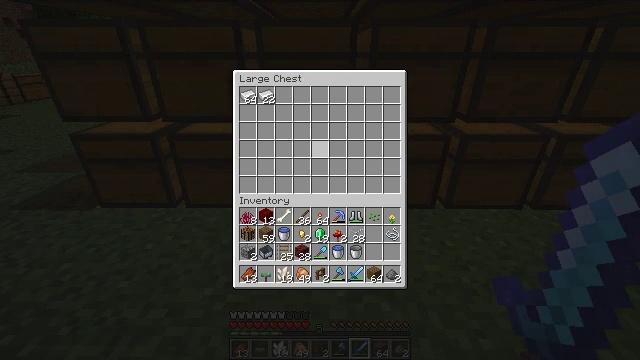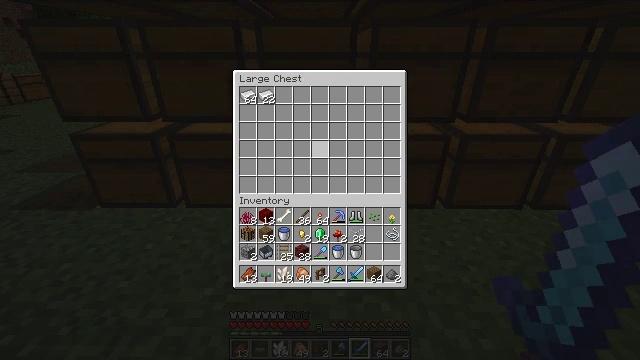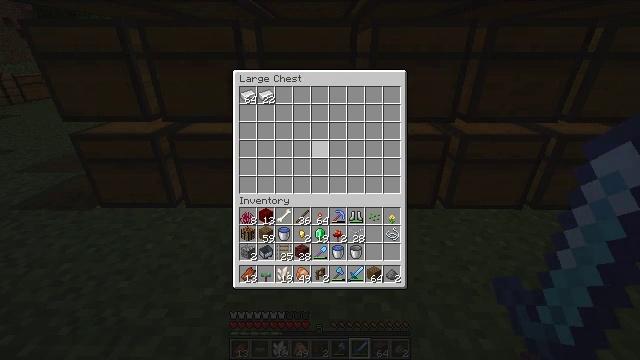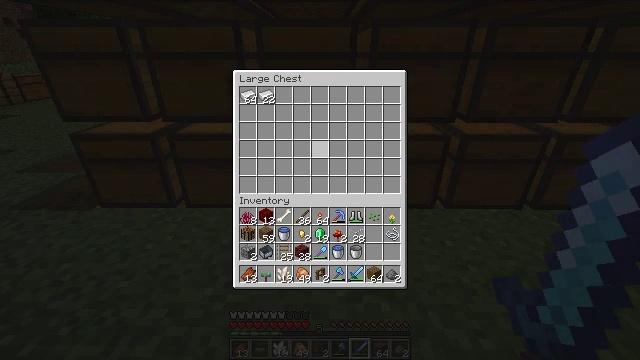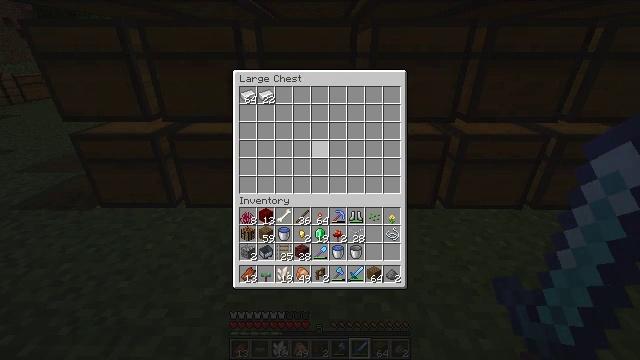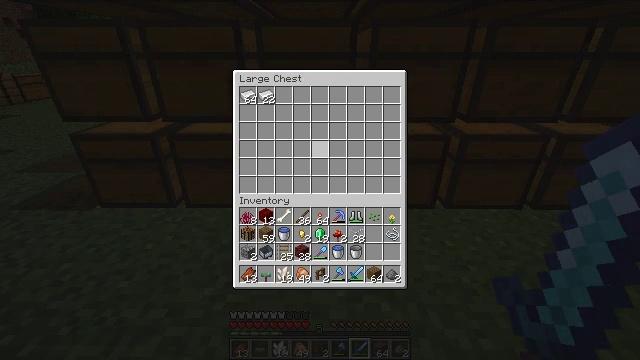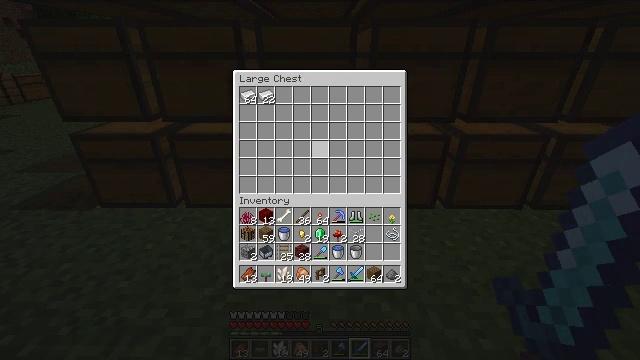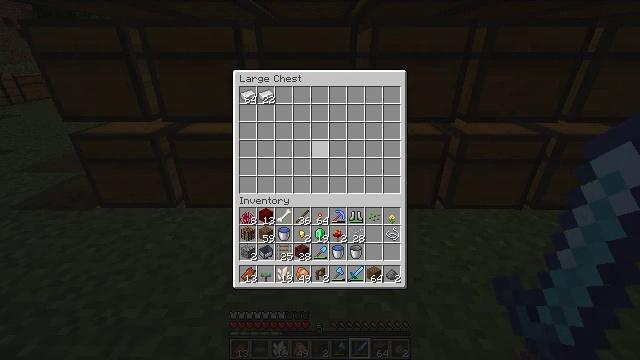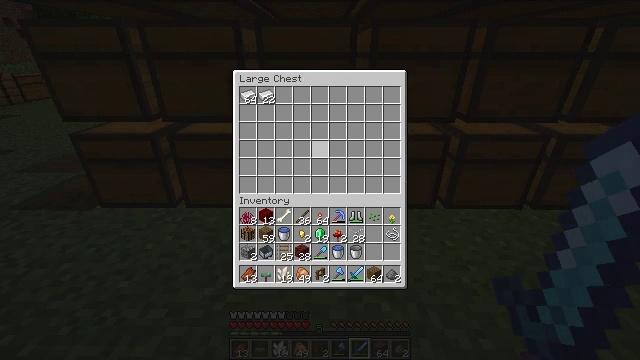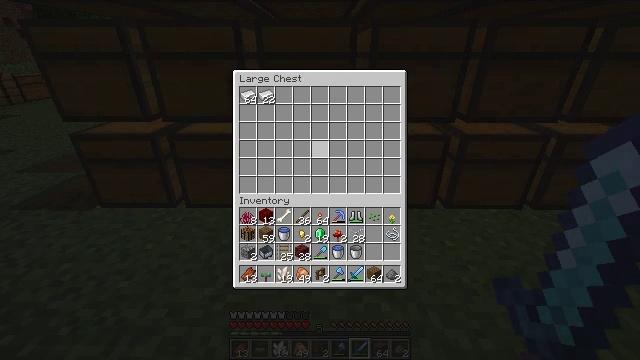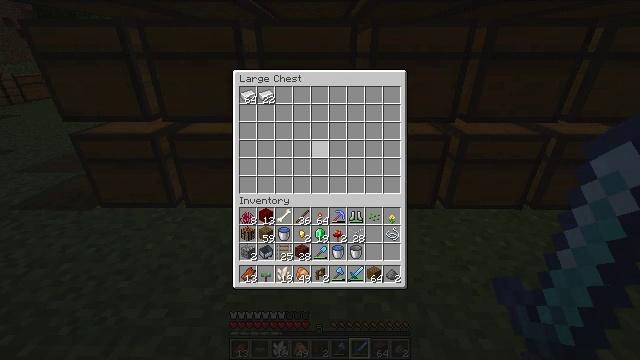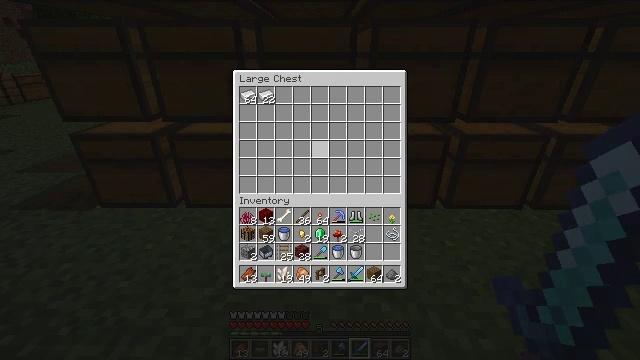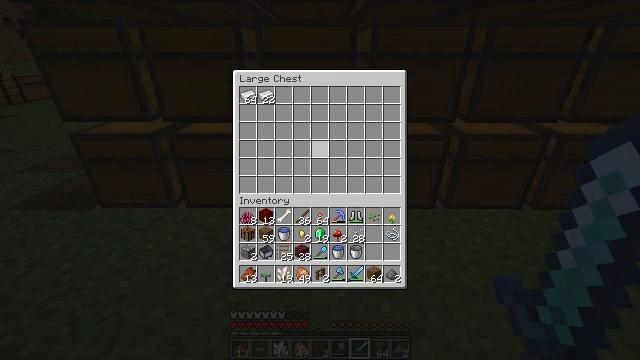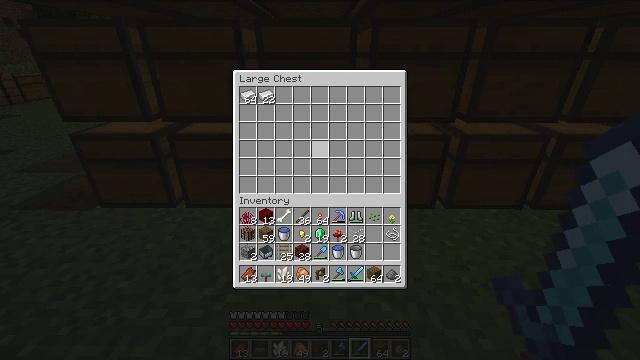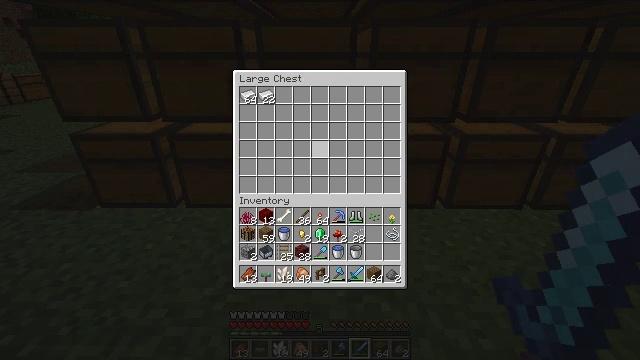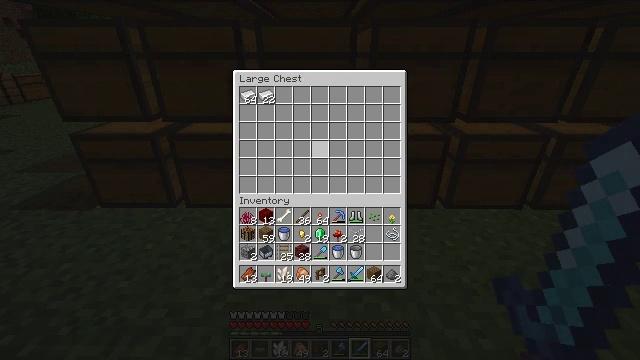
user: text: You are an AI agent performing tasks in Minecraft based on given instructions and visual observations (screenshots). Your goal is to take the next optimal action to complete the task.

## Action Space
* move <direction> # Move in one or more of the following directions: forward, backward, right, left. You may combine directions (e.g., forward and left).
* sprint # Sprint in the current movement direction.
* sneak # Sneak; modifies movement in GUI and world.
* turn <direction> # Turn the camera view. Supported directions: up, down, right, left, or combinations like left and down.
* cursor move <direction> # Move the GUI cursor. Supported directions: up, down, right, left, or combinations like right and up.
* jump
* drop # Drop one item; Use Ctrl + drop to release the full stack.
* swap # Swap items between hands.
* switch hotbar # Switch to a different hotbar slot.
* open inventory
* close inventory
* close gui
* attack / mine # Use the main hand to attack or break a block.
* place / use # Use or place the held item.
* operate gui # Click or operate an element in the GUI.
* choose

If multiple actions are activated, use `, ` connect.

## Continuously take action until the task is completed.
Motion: motion action
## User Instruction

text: Collect wheat crops.
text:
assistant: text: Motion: no_op
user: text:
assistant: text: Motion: no_op
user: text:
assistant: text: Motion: no_op
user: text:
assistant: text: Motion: no_op
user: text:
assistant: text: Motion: no_op
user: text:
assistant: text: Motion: no_op
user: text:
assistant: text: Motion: no_op
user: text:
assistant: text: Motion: no_op
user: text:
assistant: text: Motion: no_op
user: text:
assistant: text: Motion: no_op
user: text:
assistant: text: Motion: no_op
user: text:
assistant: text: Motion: no_op
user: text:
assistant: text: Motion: no_op
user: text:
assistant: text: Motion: no_op
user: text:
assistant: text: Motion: no_op
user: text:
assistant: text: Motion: no_op
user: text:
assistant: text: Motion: no_op
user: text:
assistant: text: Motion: no_op
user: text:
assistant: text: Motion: no_op
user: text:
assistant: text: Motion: no_op
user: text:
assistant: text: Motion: no_op
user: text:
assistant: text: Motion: no_op
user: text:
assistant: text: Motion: no_op
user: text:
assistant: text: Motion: no_op
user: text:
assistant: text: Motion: no_op
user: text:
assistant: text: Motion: no_op
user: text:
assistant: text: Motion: no_op
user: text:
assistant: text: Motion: no_op
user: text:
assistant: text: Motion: no_op
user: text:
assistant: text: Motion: no_op